Breast ultrasound image
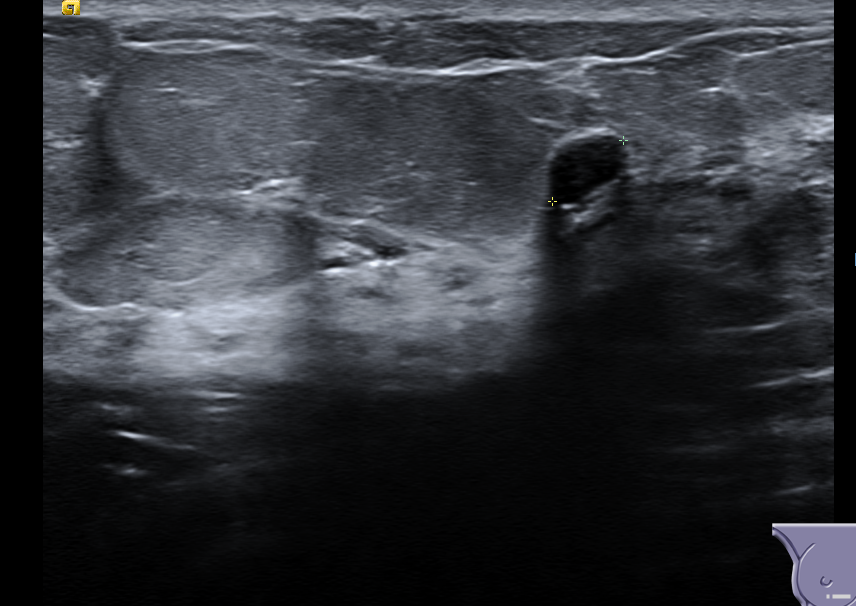
Diagnosis: benign